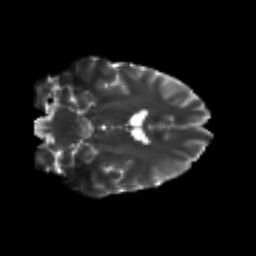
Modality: T2w
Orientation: coronal
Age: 24
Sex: male
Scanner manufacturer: siemens
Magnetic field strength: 3 T
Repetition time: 3.5 s
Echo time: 0.104 s